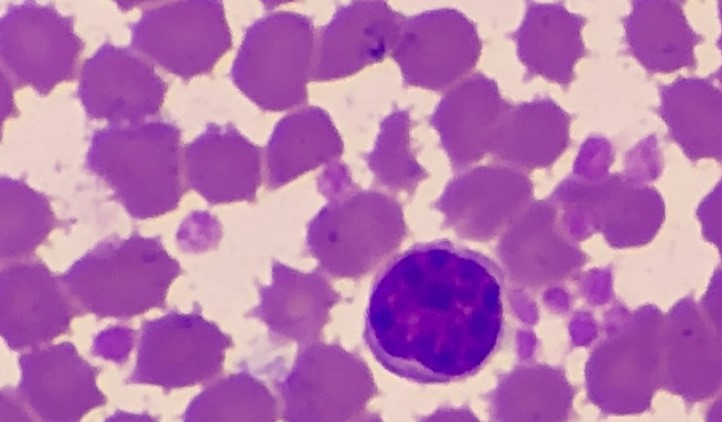
White blood cell type: Lymphocyte